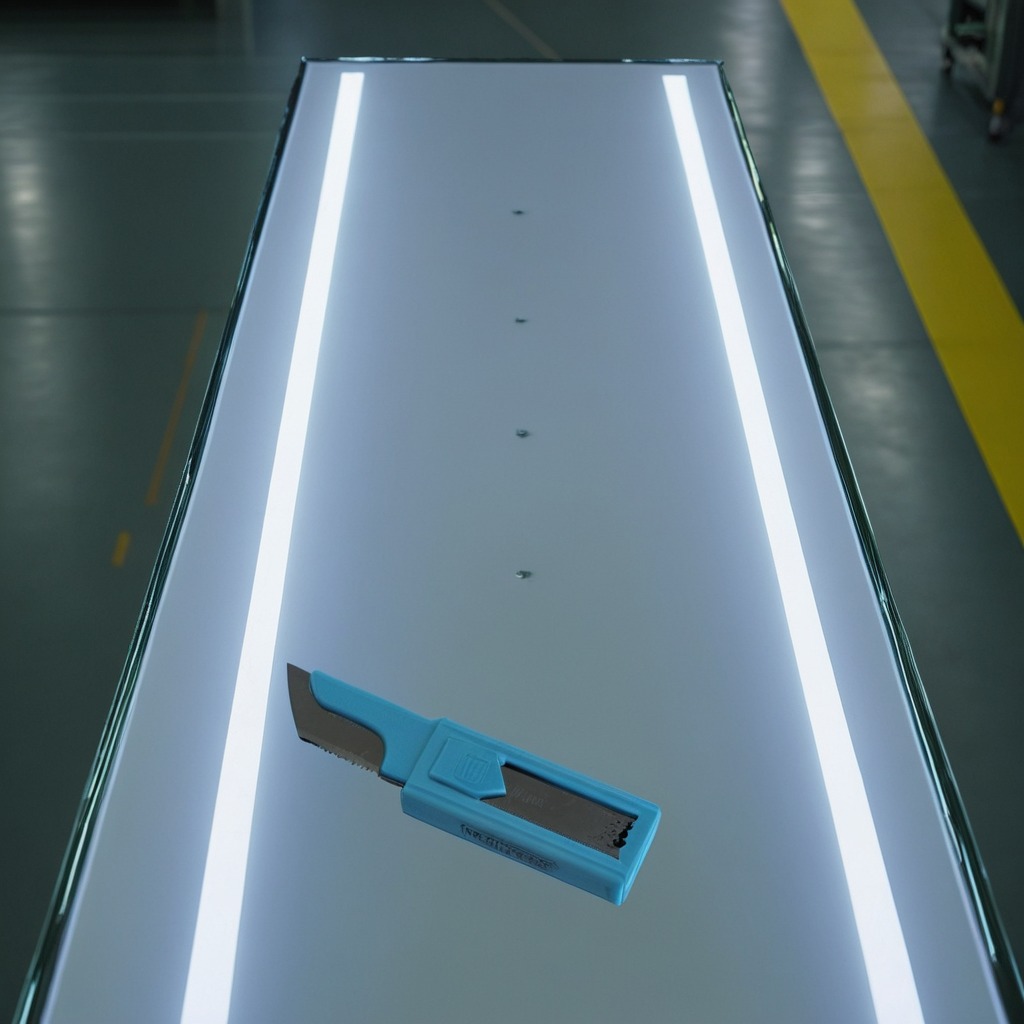
A utility knife is lying on a high-gloss table in a ship maintenance bay industrial lighting.